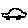
Label: car